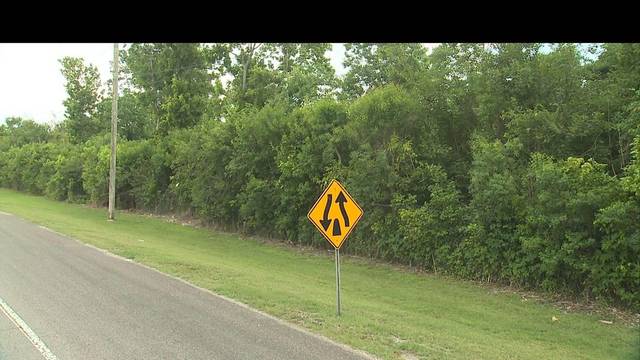
Region: United States
Coordinates: 29.897, -90.166